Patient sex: F
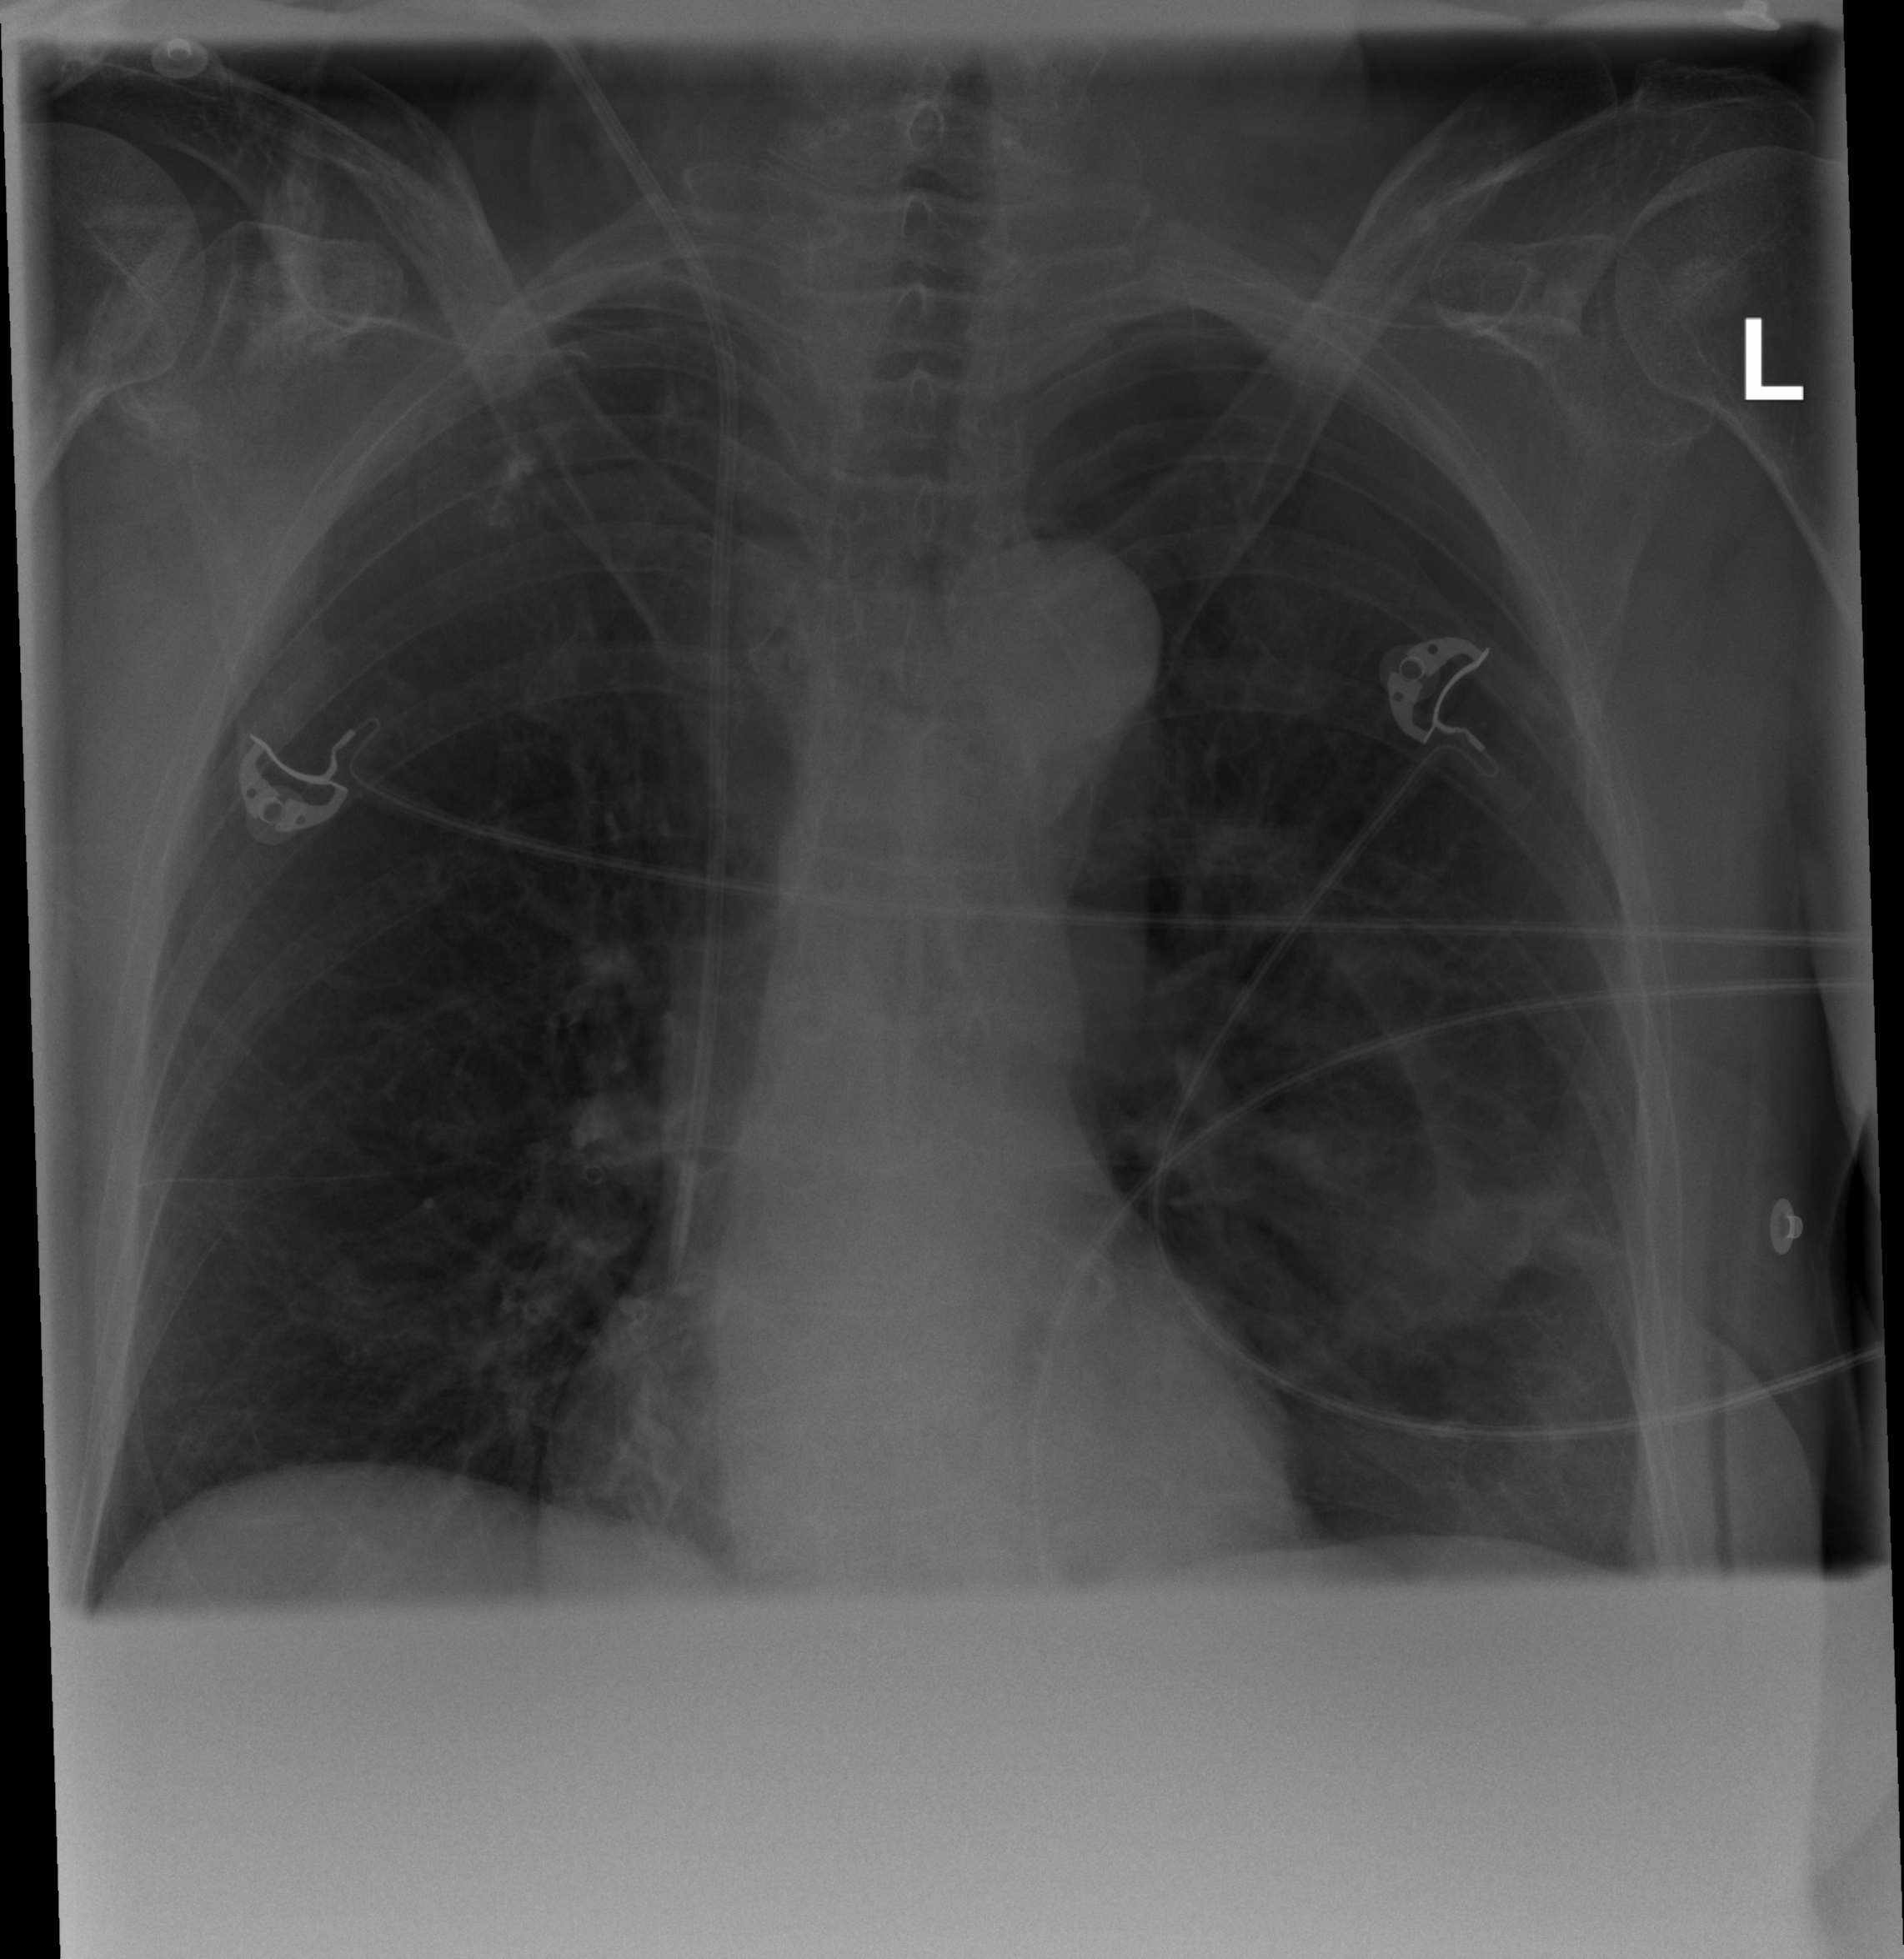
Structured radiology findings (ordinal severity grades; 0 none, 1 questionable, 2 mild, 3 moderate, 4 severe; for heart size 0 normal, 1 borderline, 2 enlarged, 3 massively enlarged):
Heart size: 0
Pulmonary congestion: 0
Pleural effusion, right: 0
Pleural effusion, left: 0
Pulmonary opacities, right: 0
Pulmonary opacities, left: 0
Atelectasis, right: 0
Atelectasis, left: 2